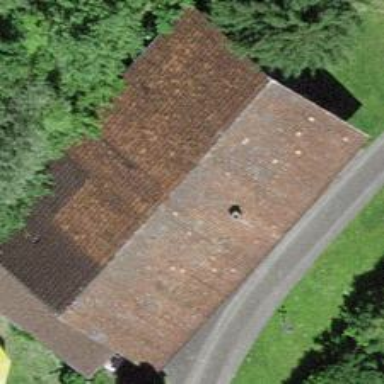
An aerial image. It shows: Barn.